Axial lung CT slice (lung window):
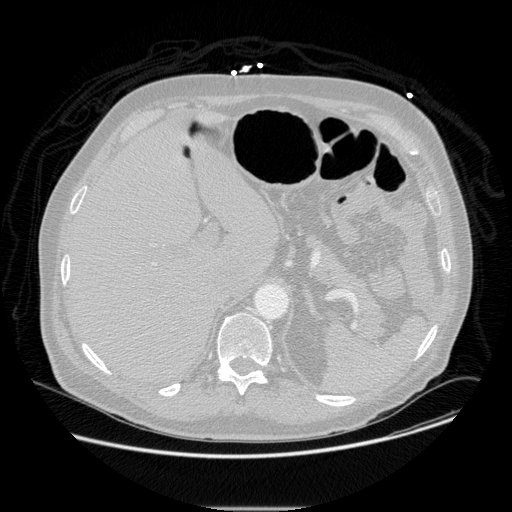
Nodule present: no